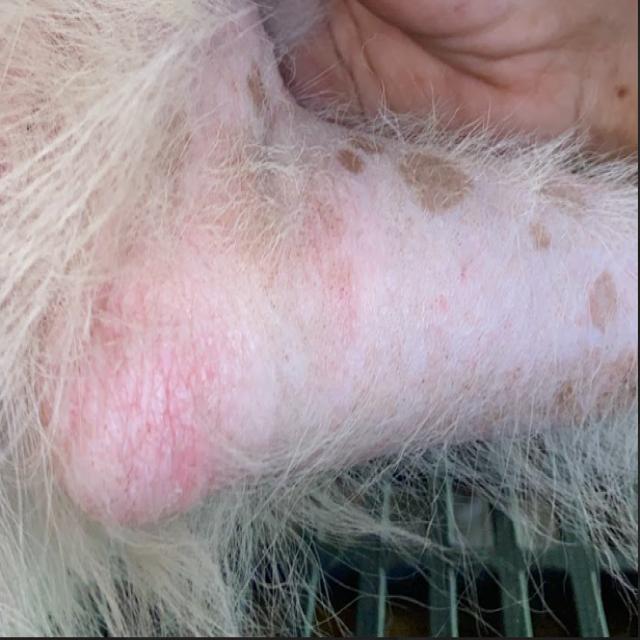
Canine demodicosis (Demodex mange) — caused by Demodex canis mites. Presents with alopecia, follicular papules, pustules, and comedones. Often localized on face and forelimbs.